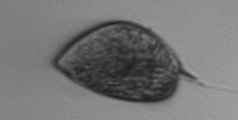
Label: Prorocentrum_micans